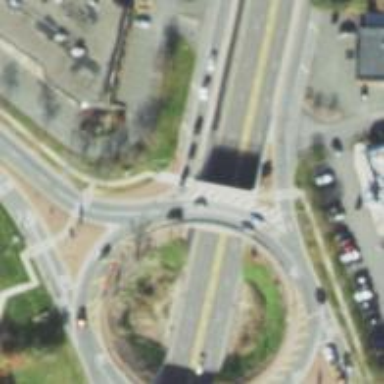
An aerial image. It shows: Primary highway bridge with asphalt surface. It is part of roundabout junction.